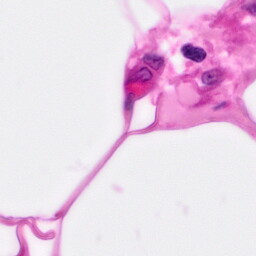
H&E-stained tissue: Pancreatic